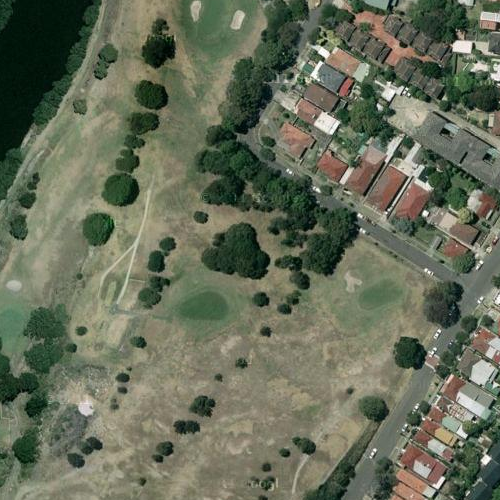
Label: sydney